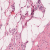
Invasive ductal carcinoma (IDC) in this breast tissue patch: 0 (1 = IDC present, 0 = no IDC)